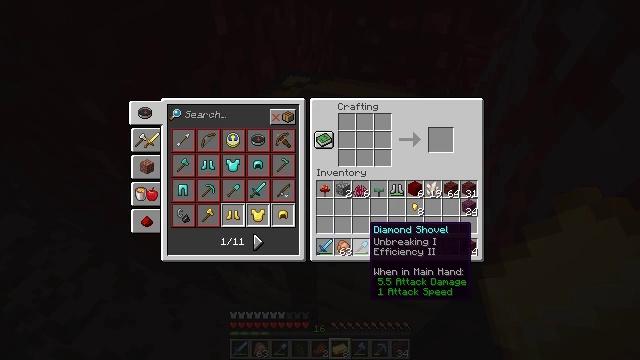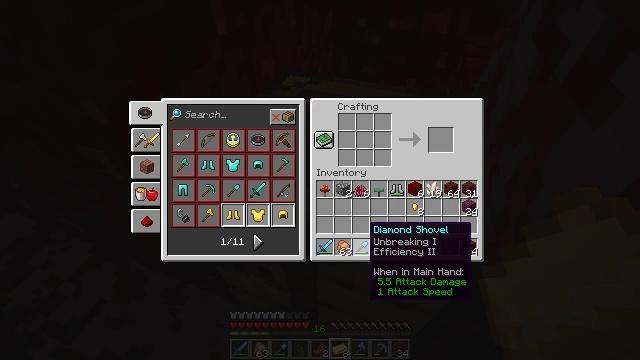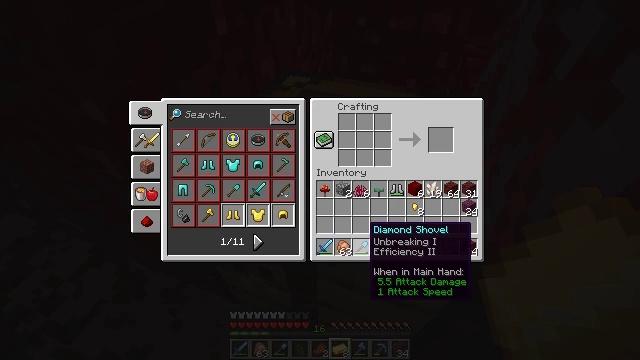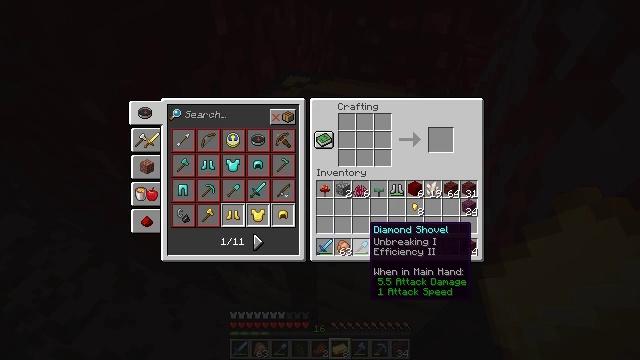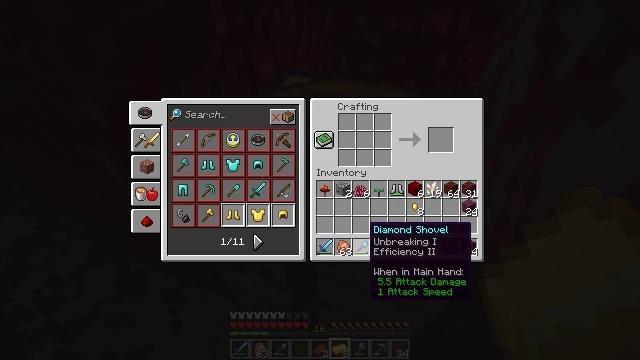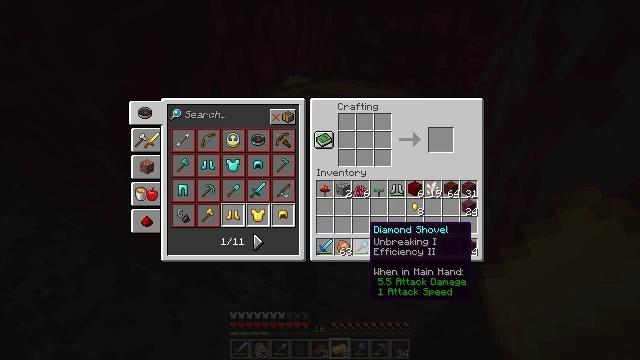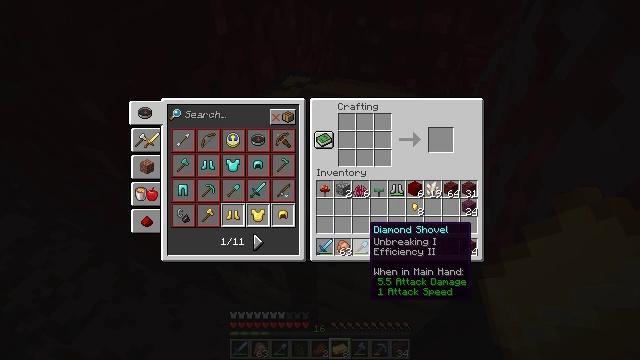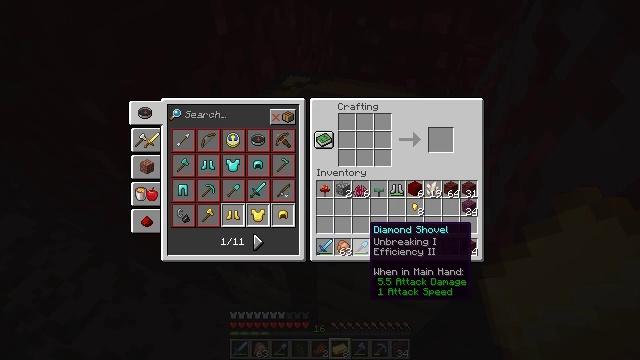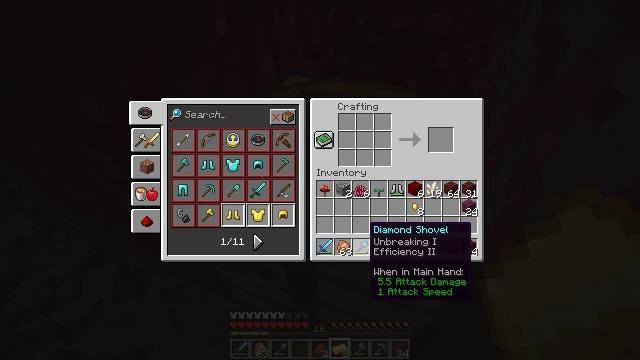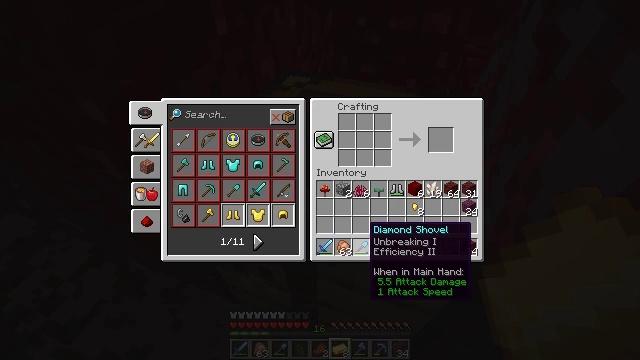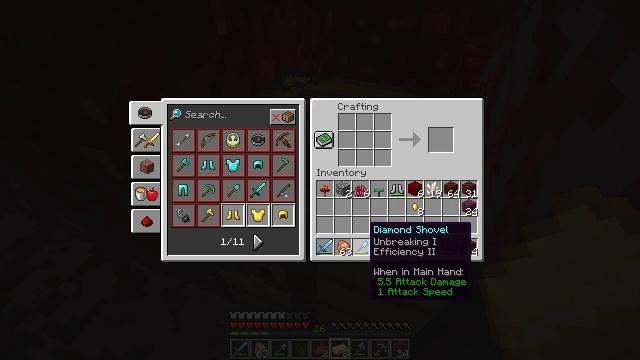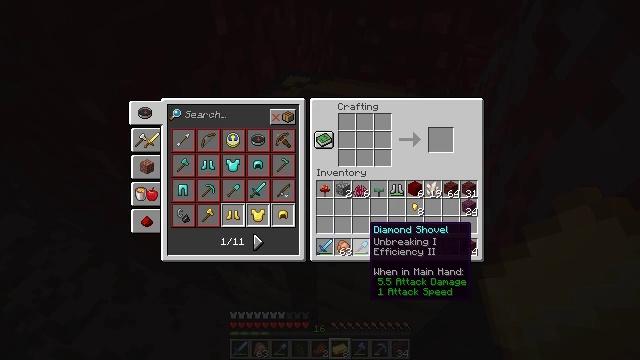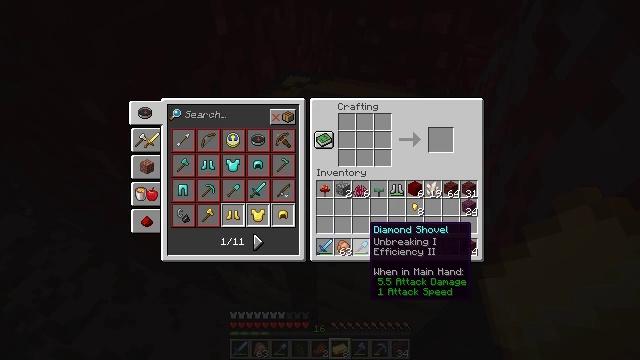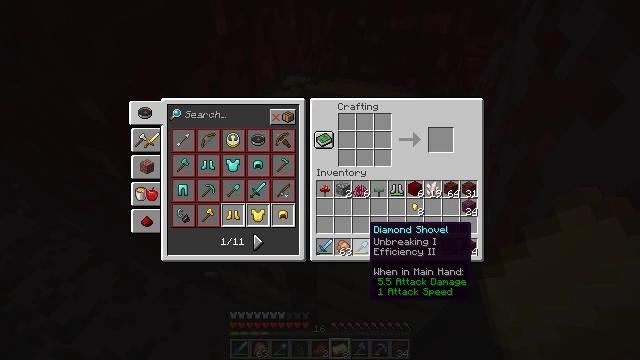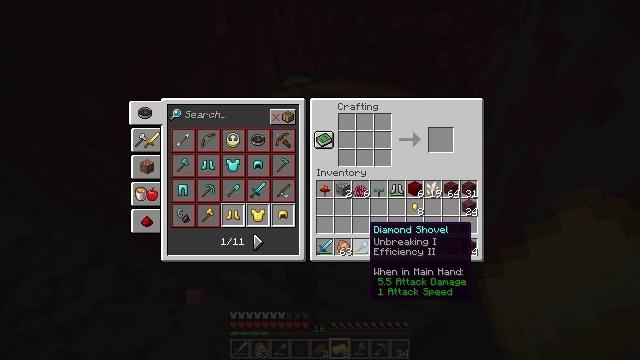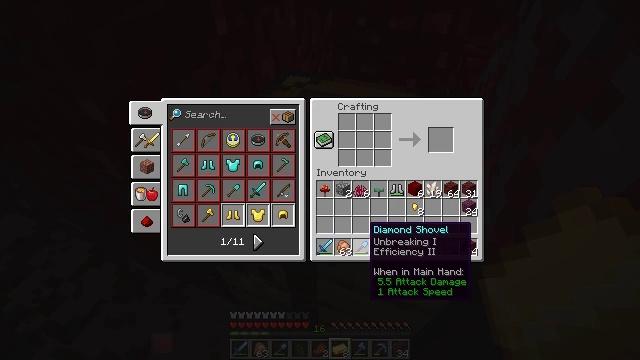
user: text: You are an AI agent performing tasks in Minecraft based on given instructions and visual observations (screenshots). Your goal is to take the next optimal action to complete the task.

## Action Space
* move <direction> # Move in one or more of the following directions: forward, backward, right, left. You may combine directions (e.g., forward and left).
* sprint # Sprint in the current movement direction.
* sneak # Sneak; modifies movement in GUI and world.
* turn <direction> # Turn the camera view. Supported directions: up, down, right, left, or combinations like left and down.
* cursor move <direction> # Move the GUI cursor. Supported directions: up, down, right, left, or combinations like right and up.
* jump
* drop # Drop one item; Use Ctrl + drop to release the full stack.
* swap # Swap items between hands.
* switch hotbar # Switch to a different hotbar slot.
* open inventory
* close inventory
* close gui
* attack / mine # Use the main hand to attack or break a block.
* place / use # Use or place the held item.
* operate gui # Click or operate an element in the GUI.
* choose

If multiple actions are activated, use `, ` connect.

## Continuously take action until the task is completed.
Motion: motion action
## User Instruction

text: Gather the nether wart block from a crimson forest.
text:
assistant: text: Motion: no_op
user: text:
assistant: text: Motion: no_op
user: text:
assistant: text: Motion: no_op
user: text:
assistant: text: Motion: no_op
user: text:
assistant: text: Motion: no_op
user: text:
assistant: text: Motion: no_op
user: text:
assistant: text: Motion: no_op
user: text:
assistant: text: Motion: no_op
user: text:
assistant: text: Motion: no_op
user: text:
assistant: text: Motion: no_op
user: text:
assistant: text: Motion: no_op
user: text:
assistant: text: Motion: no_op
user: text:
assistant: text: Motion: no_op
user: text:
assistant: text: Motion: no_op
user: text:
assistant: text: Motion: no_op
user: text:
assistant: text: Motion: no_op
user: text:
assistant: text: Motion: no_op
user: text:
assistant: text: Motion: no_op
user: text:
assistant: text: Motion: no_op
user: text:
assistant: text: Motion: no_op
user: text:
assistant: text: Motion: no_op
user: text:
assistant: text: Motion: no_op
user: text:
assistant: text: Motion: no_op
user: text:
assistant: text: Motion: no_op
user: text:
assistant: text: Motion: no_op
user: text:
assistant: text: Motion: no_op
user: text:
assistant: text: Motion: no_op
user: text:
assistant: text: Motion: no_op
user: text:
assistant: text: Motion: no_op
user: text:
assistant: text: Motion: no_op